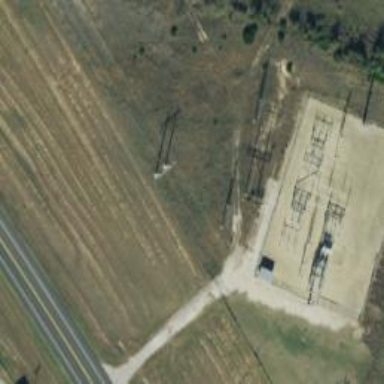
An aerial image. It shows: Power tower that serves as switch.